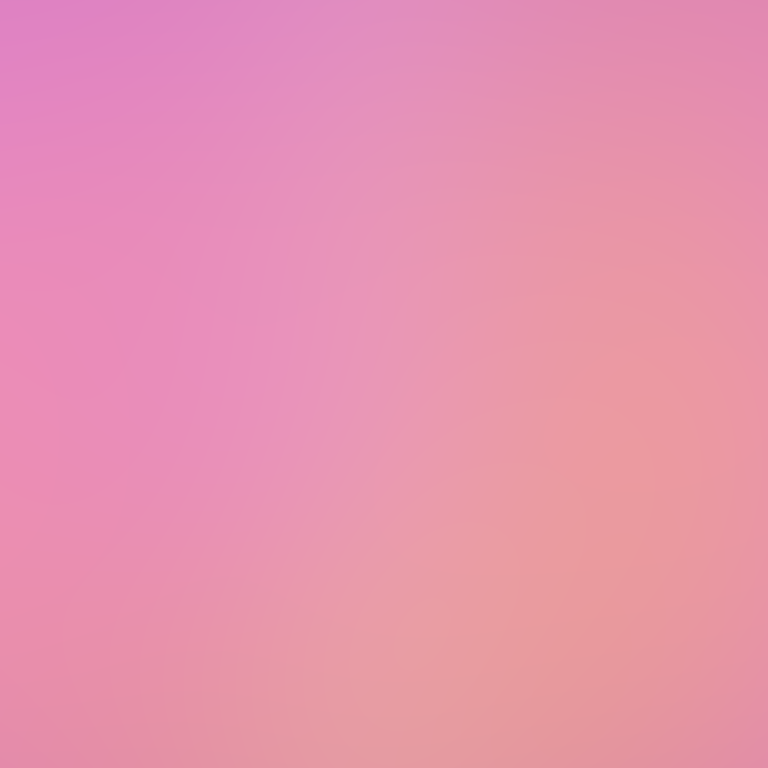
Abstract light effect, smooth gradient from soft pink to warm peach, serene atmosphere, diffuse glow, no room, no furniture, no objects.